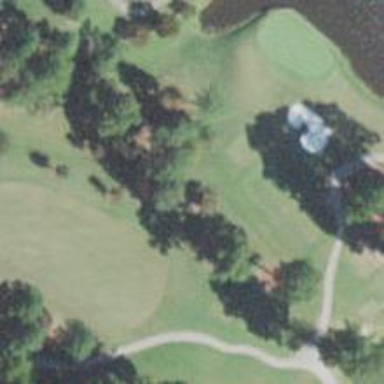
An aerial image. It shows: View of golf hole.